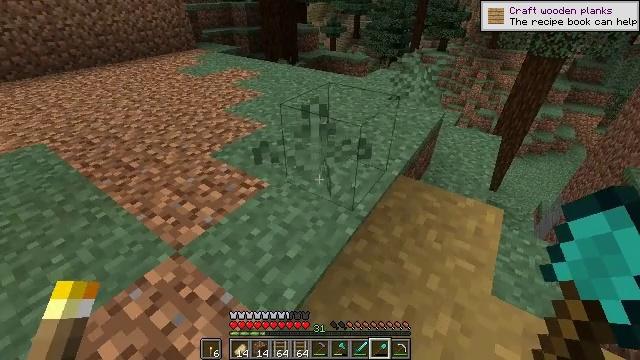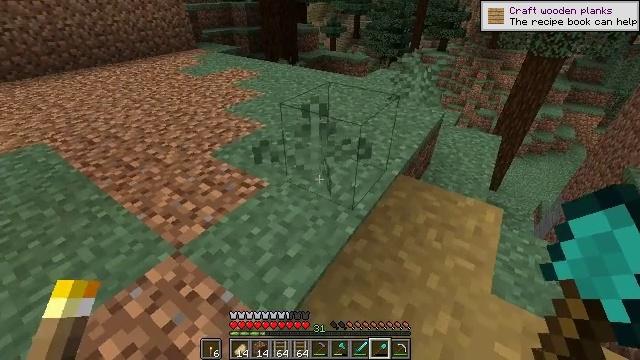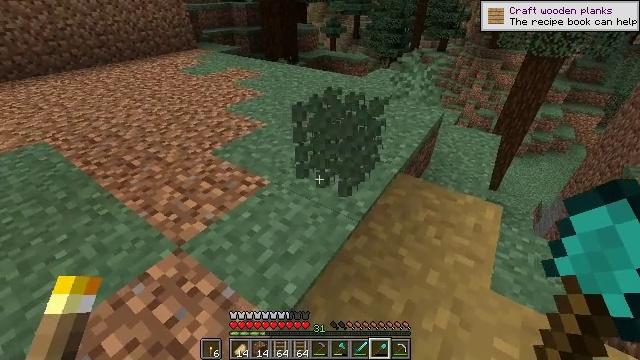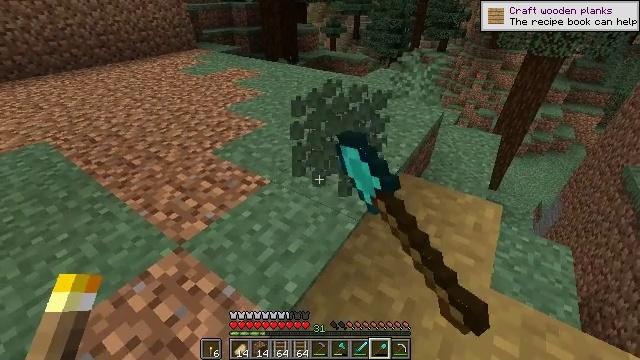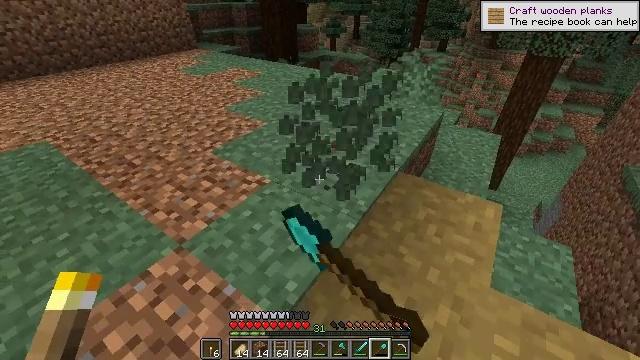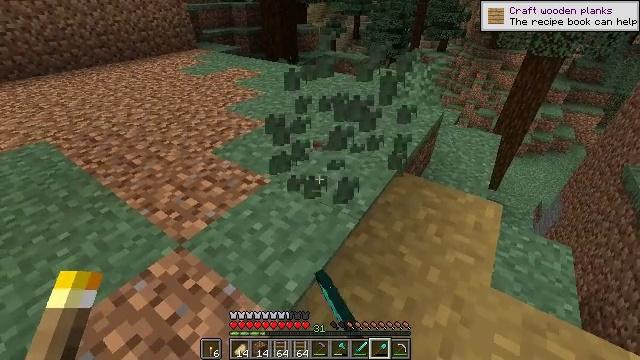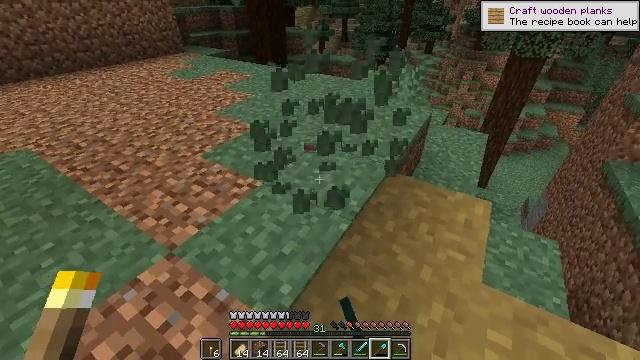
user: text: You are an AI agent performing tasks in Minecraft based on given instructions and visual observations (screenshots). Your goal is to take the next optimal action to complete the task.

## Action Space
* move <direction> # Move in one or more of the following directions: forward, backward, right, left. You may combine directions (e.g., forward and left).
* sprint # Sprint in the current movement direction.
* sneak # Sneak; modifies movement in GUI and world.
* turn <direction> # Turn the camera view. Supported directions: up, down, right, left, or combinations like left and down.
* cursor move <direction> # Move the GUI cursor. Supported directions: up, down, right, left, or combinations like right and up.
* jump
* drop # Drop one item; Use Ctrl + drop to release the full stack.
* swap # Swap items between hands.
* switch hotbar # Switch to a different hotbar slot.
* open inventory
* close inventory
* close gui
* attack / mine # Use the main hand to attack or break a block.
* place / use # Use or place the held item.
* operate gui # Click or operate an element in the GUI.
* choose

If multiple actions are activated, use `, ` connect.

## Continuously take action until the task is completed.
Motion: motion action
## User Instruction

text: Harvest some fern.
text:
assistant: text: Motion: no_op
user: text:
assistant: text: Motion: attack / mine
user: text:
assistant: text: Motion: attack / mine
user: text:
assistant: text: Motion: attack / mine
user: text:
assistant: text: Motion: no_op
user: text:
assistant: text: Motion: turn right
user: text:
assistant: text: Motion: no_op